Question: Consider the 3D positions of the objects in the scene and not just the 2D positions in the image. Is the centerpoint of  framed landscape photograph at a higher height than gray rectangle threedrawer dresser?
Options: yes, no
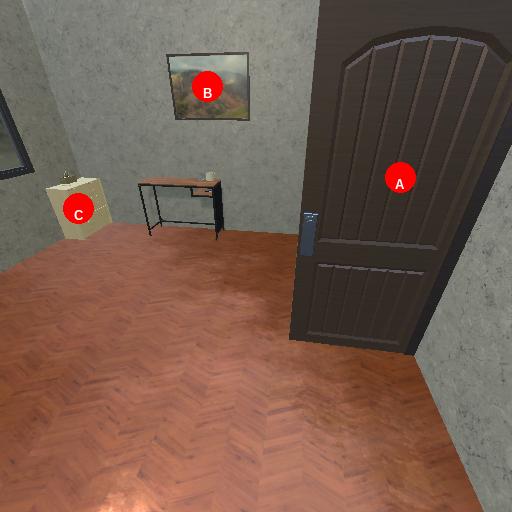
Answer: yes